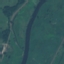
Land use / land cover: River